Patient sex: F
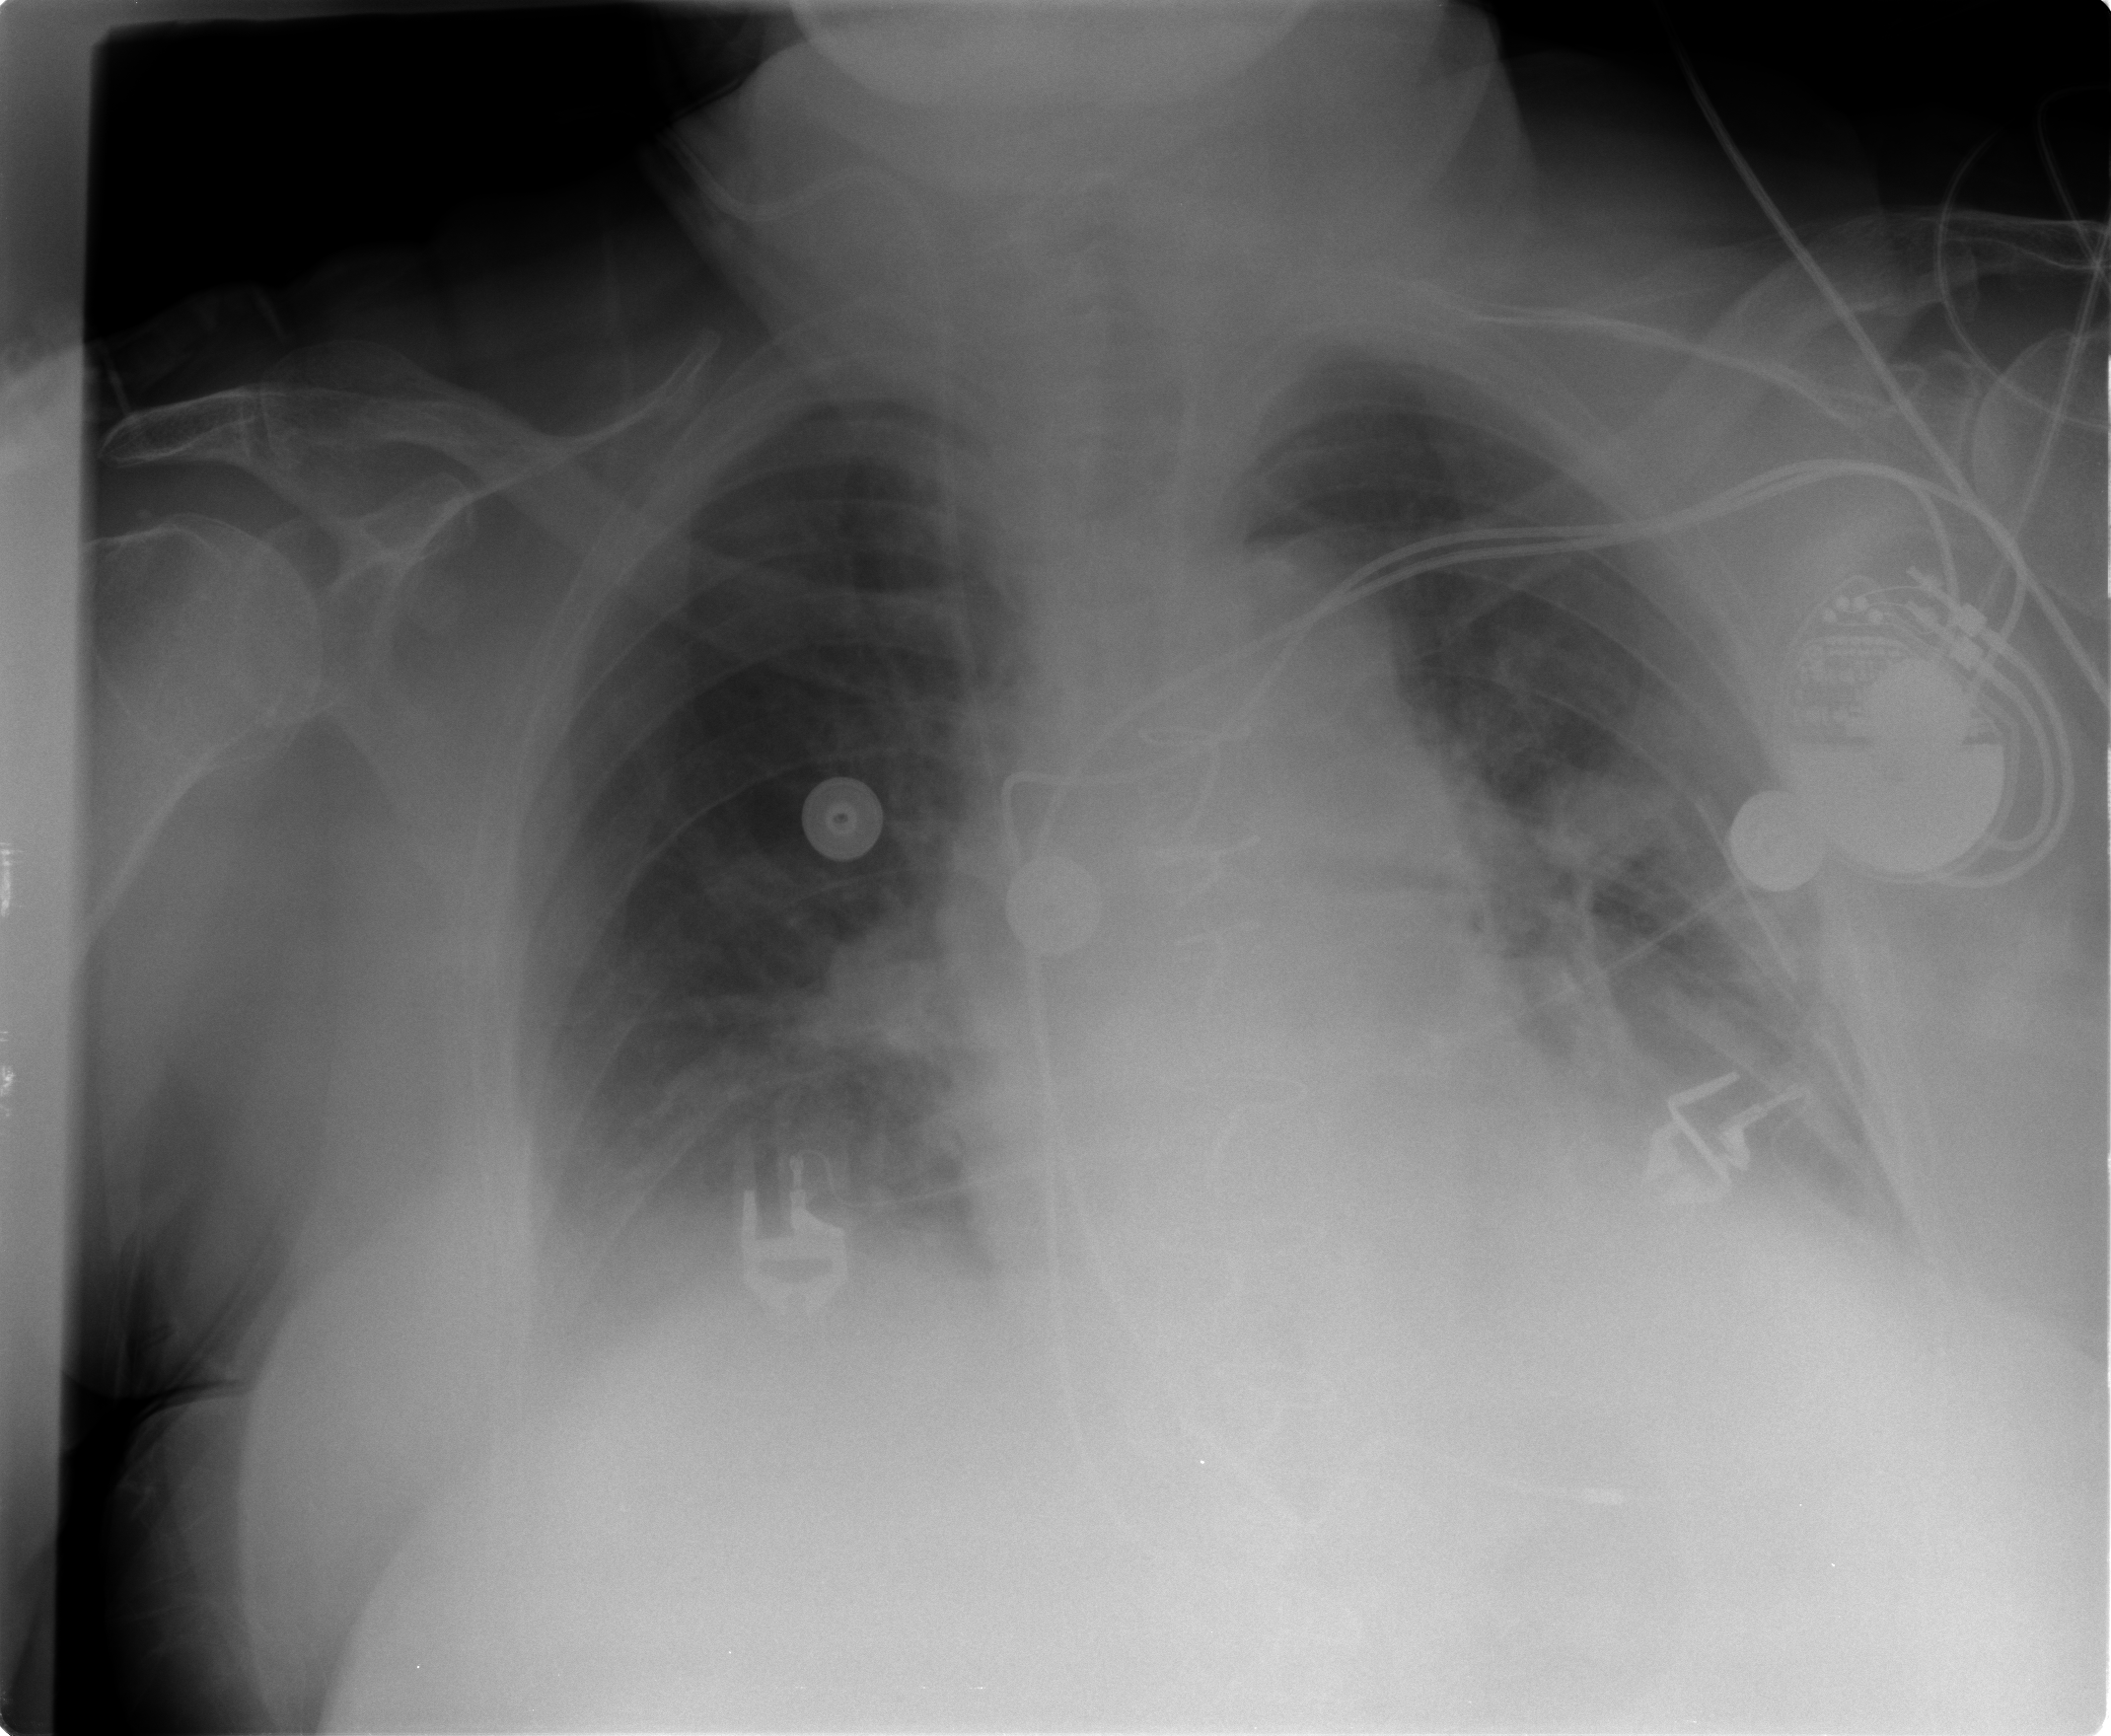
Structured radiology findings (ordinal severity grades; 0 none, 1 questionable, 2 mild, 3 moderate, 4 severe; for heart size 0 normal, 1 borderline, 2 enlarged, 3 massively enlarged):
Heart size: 2
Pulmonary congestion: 2
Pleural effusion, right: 1
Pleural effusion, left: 2
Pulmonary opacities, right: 0
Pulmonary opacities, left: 0
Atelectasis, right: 0
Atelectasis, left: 2